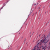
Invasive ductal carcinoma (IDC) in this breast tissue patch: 0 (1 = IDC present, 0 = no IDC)